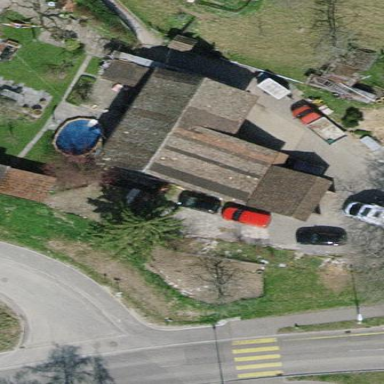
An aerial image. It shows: Shed.